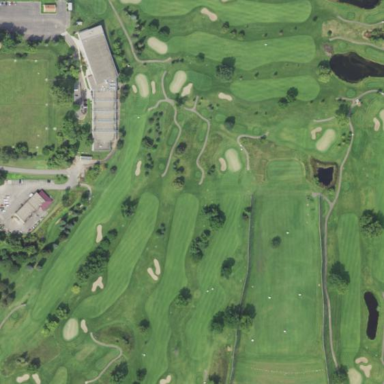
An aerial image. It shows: Golf course.